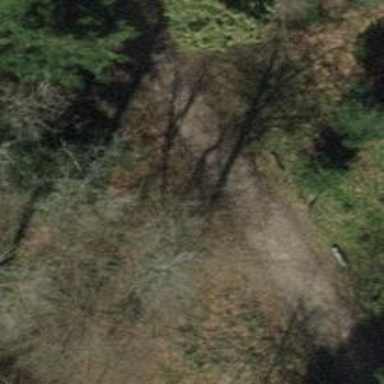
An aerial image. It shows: Track with grade 2 gravel surface.